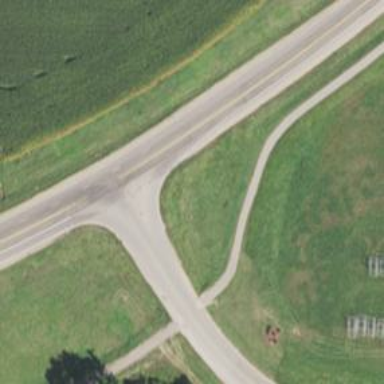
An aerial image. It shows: Road with stop sign.